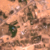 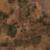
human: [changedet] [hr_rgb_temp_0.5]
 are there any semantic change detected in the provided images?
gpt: Everything remains the same.